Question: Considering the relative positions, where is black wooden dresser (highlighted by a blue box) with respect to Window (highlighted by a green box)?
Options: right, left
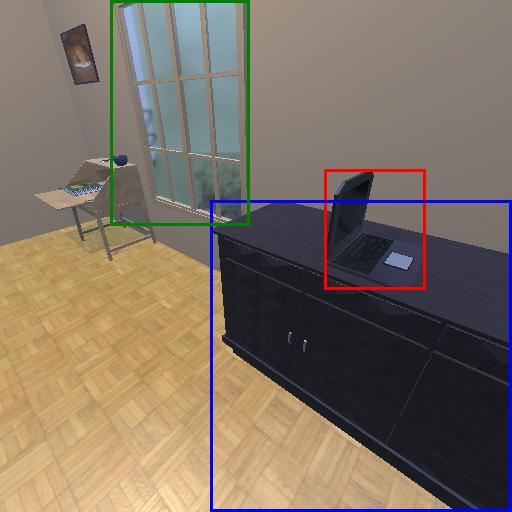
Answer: right